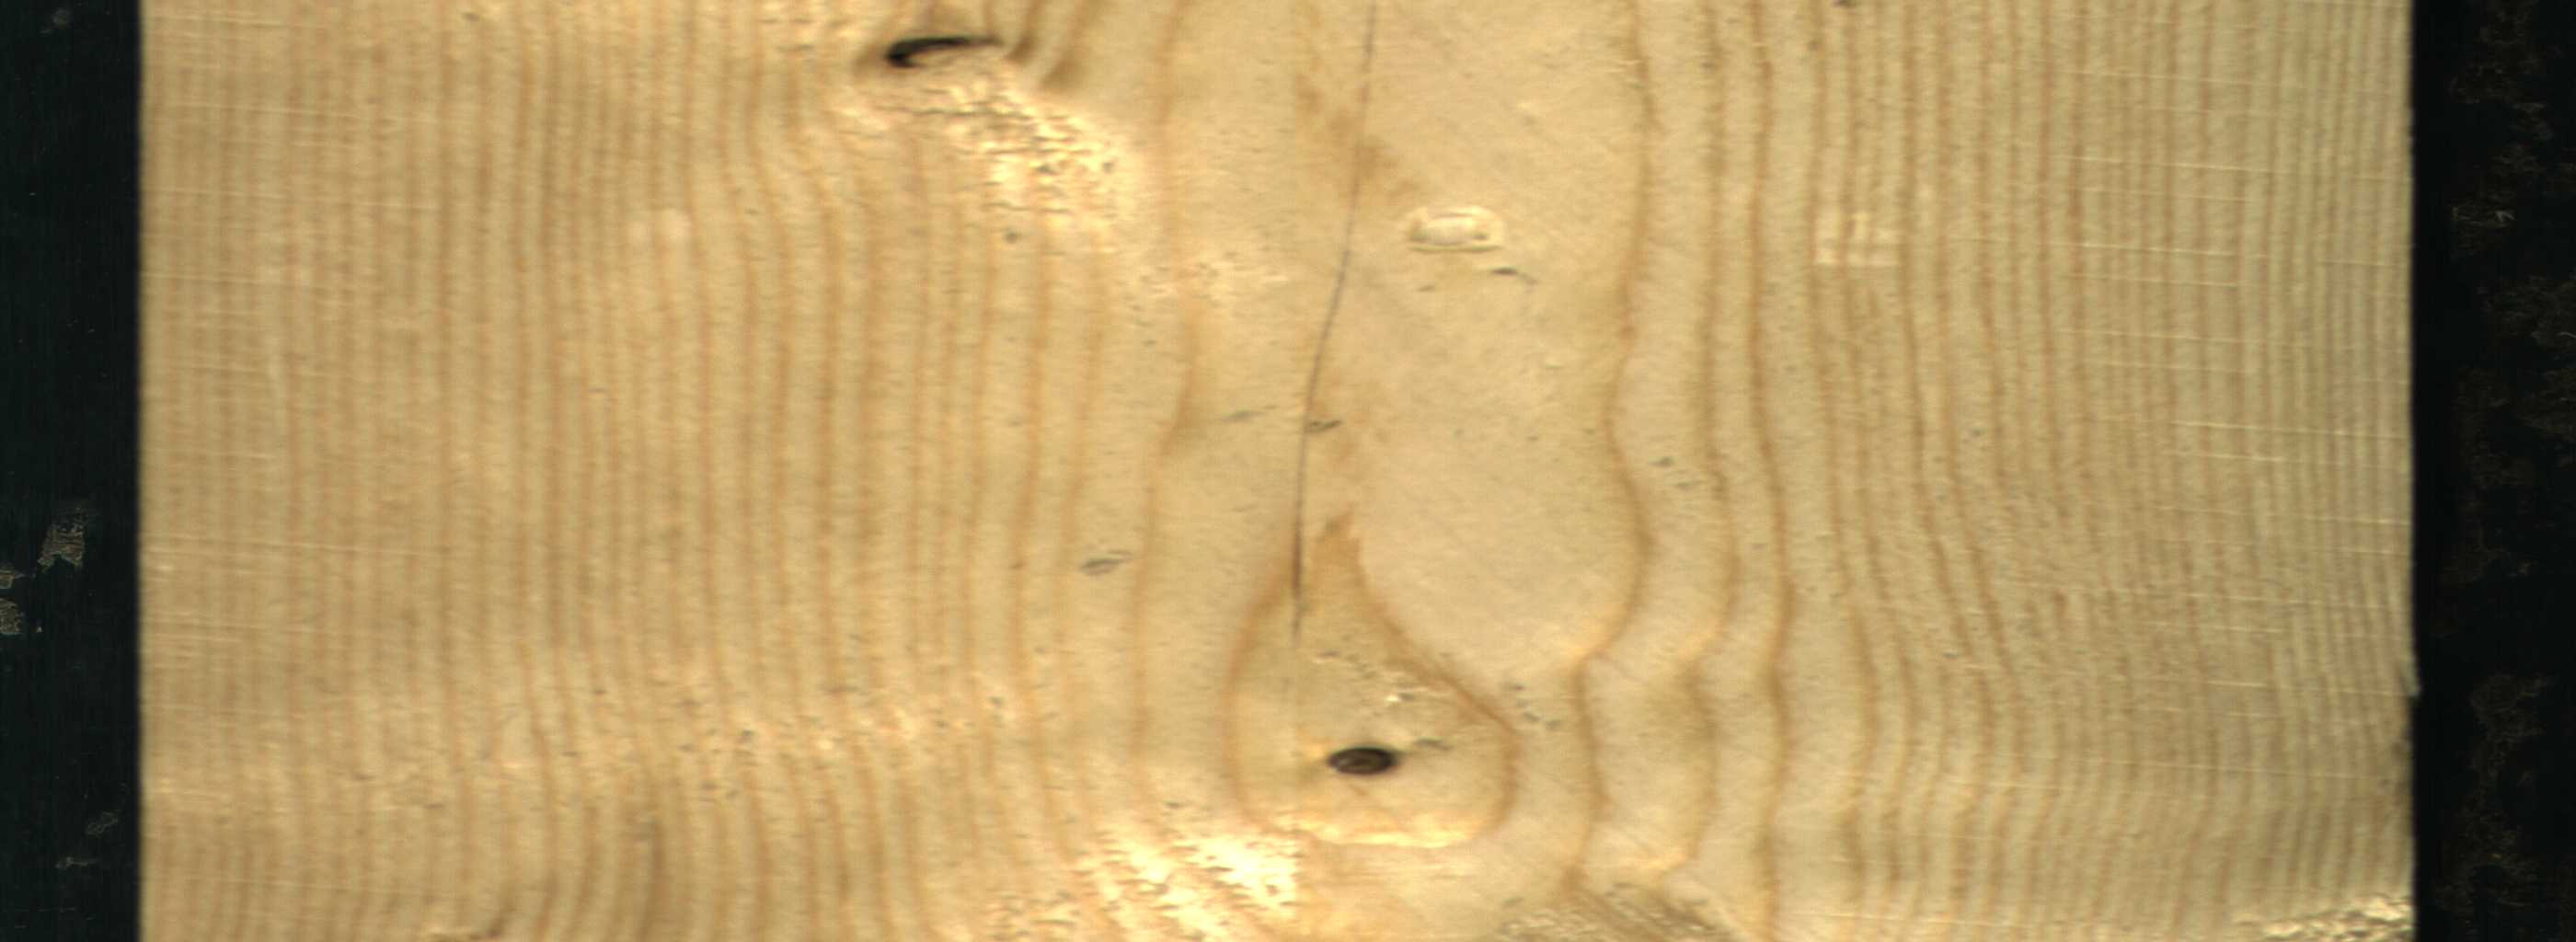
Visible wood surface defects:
Dead_Knot
Dead_Knot